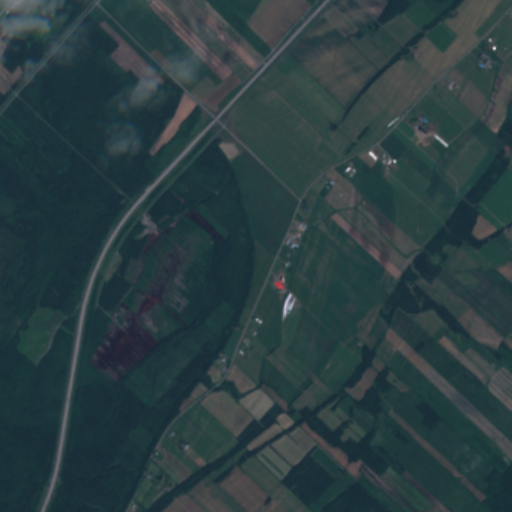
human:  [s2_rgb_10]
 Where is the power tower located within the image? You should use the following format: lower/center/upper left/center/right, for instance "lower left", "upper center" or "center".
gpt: The power tower is located in the lower right of the image.
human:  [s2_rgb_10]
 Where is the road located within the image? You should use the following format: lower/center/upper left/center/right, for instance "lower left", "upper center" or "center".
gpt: There is no road in the image.